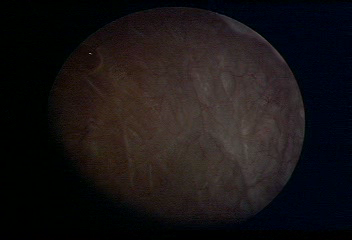
Modality: WLC
Class: Normal mucosa
Bladder cancer association: No